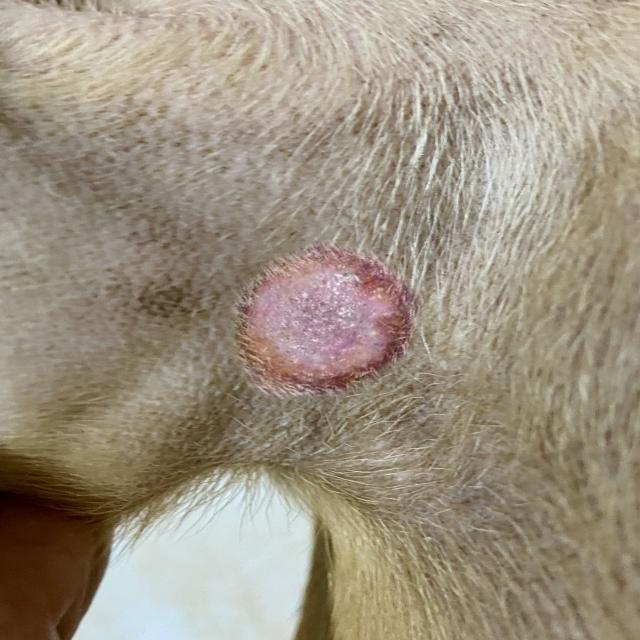
Canine ringworm (Dermatophytosis) — fungal infection caused by Microsporum or Trichophyton. Presents with circular alopecia, scaling, crusting, and broken hairs.